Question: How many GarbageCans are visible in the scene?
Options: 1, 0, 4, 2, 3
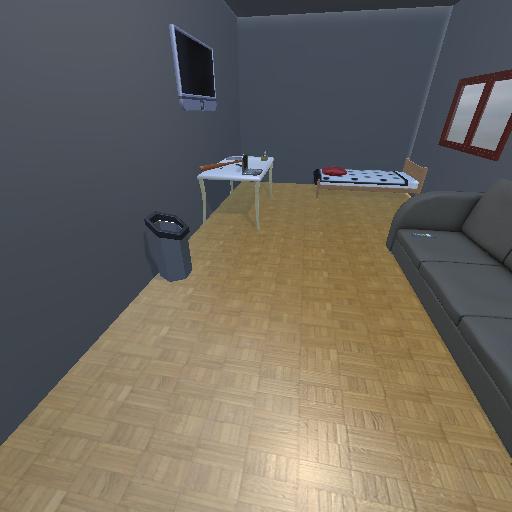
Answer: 1